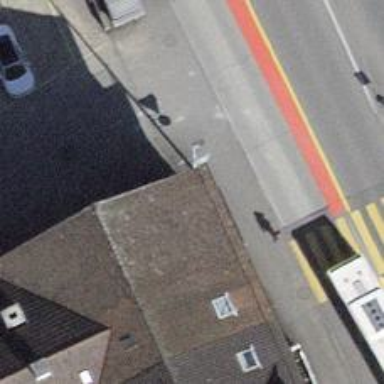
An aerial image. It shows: Post box.